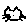
Label: cat